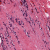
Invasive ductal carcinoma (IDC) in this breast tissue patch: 1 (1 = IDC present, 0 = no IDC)